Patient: sex M, age 79
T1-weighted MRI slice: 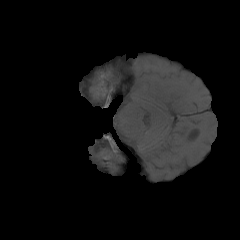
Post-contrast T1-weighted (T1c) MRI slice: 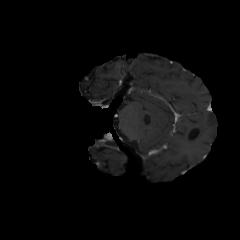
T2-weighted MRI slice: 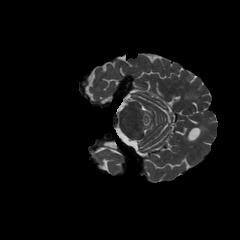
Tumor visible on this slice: no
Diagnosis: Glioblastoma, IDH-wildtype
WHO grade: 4